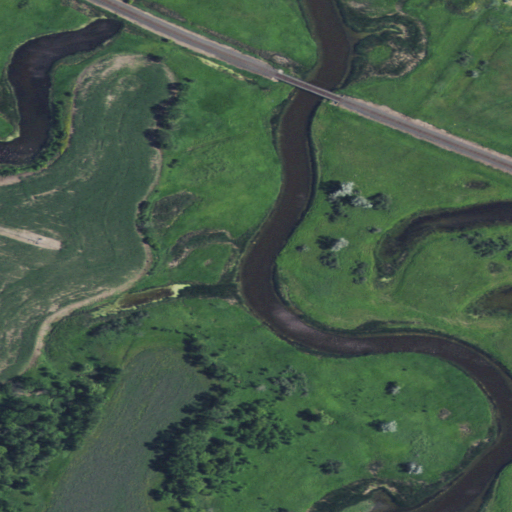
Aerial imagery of valley in North Dakota named Kandolph Coulee containing grassland, herbaceous wetlands, open water, and barren land